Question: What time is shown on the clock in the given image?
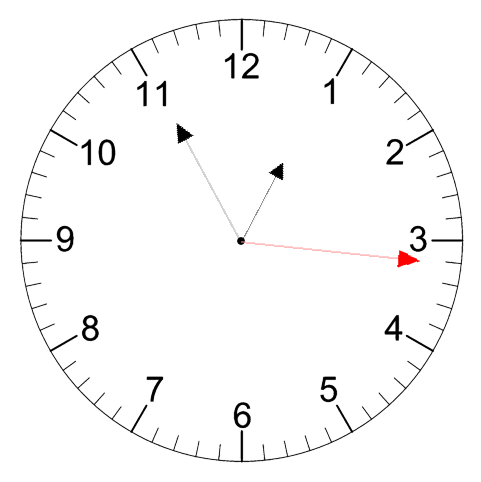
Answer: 12:55:16